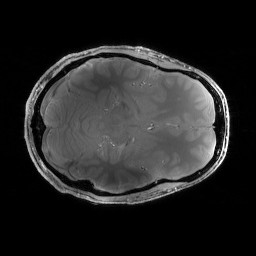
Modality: PDw
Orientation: axial
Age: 25
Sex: male
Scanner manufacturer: siemens
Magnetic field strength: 6.98 T
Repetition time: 1.3 s
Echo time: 0.00231 s